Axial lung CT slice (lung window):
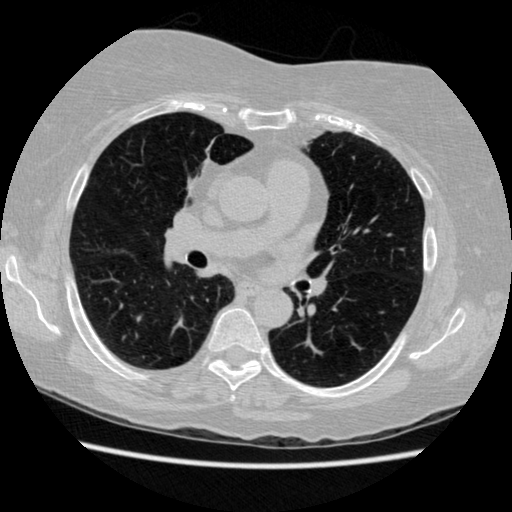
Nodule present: no